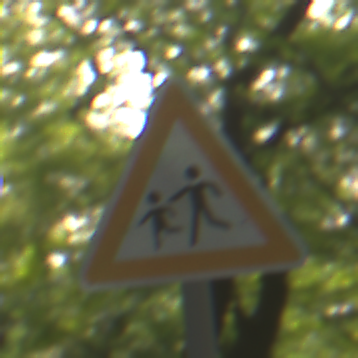
Verkehrszeichen: KinderRechts
Umgebung: Outdoor, RoadRail
Tageszeit: MorningAfternoon
Wetter: Clear
Licht: Natural
Jahreszeit: NotSpecified
Kontrast: LowContrast